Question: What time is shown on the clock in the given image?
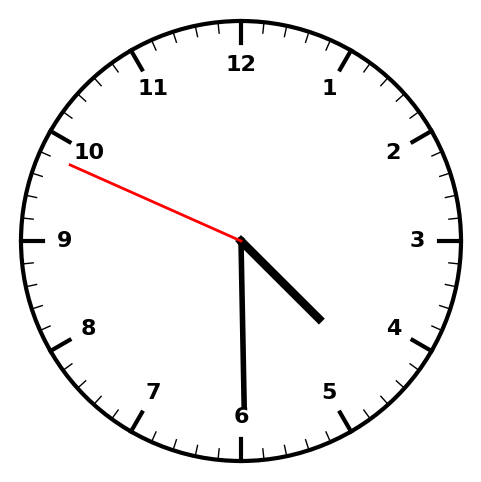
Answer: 04:29:49